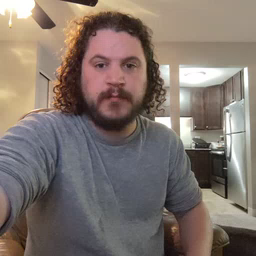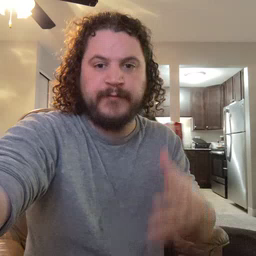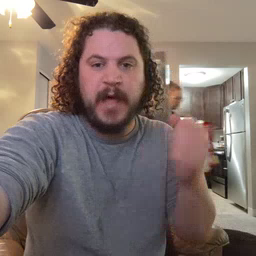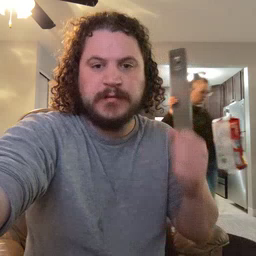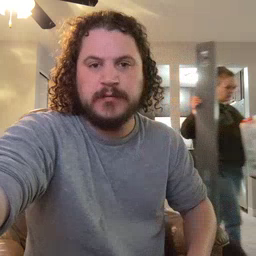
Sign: fast